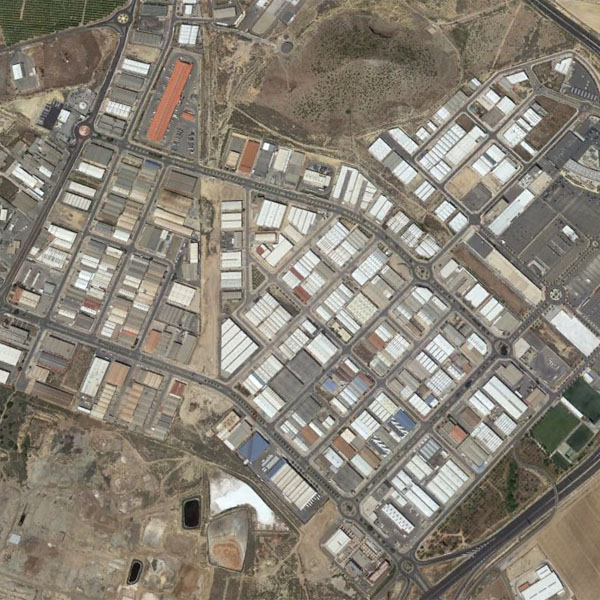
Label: Industrial